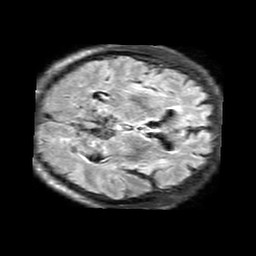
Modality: FLAIR
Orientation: axial
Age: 72
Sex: male
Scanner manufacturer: philips
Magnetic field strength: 3 T
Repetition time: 11 s
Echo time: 0.12 s